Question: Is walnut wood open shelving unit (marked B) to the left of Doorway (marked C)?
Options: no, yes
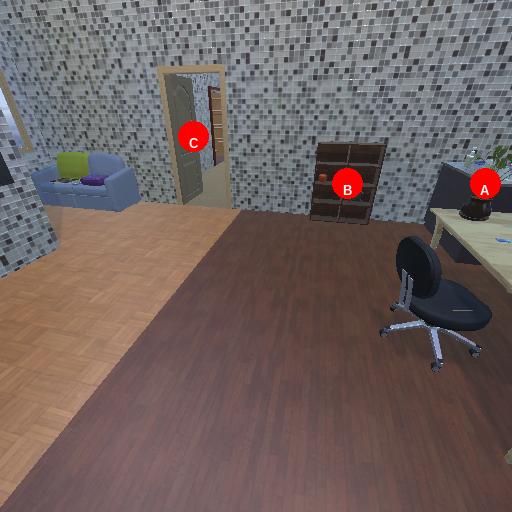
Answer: no